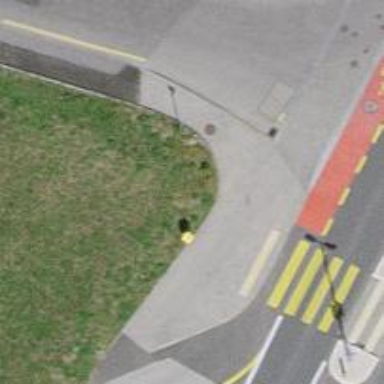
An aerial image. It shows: Asphalt sidewalk along the footway.